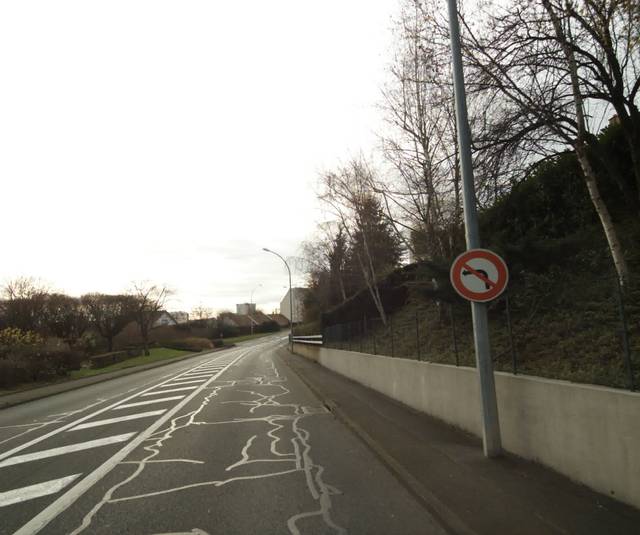
Region: France
Coordinates: 47.999, 0.2265